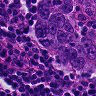
Metastatic tissue present: yes